Question: Count the number of objects in the diagram.
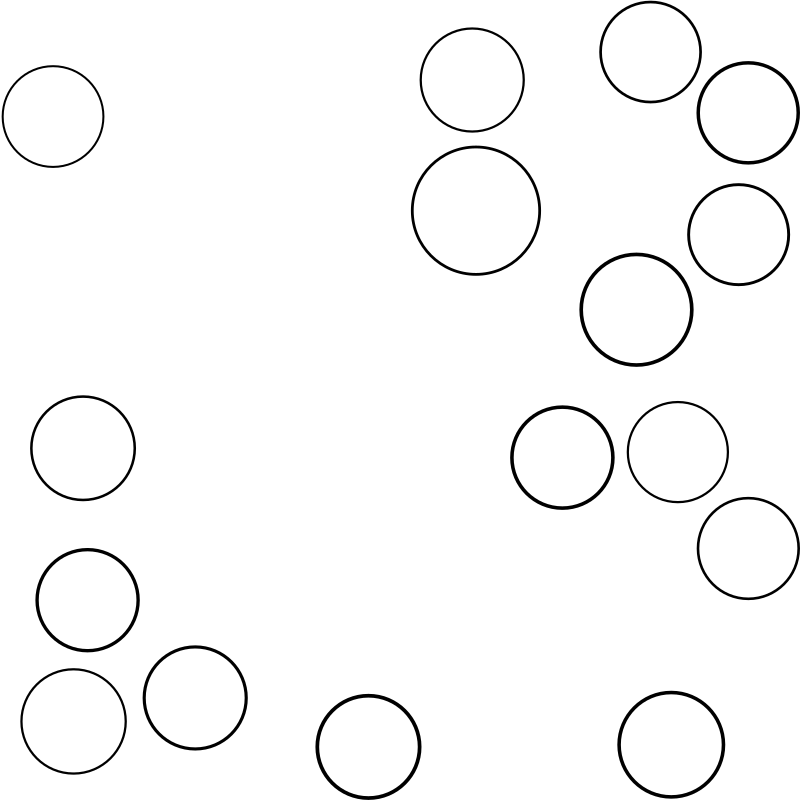
Answer: 16